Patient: sex M, age 36
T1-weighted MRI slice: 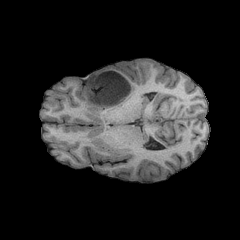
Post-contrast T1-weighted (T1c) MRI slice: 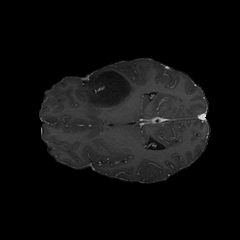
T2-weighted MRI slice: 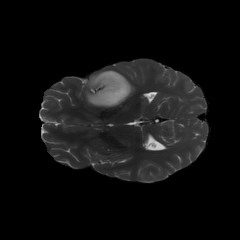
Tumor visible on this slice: yes
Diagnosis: Astrocytoma, IDH-mutant
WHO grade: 3